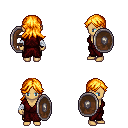
a pixel art fantasy rpg character, female body template, human, tanned skin, red robe, gold greaves, light blonde loose hair, white cloth bandages, shield, four views (front, back, left, right), 2x2 character sprite sheet, small pixel art, hard edges, no anti-aliasing